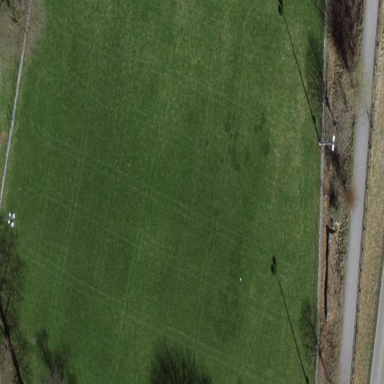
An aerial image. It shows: Grass volleyball pitch for leisure and sports activities.